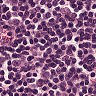
Metastatic tissue present: no